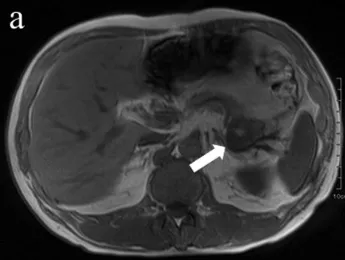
Magnetic resonance imaging (MRI): A. MRI demonstrated a multiple-ball-like lesion of low signal intensity on T1-weighted image (arrow).
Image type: radiology (mri)